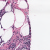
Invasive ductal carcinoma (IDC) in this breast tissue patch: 1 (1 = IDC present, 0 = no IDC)